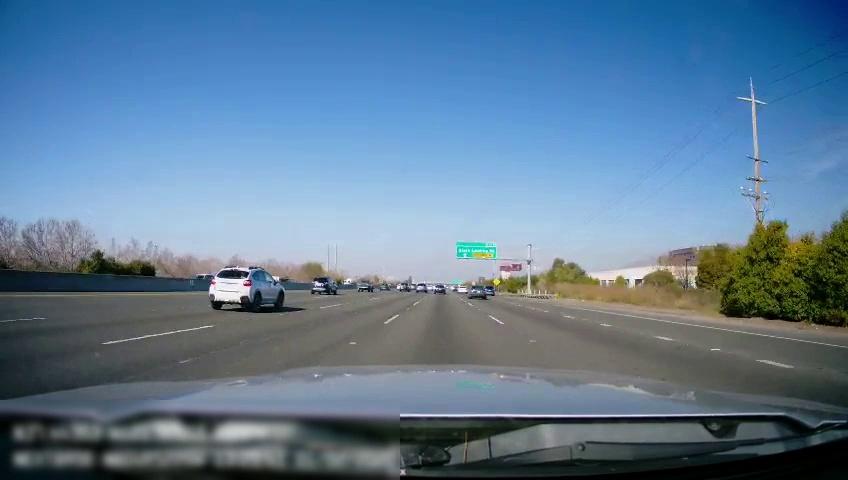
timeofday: Day
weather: Sunny
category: Drivable Space
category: Vehicles | SUV
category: Vehicles | Truck
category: Vehicles | Car
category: Vehicles | Car
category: Vehicles | Car
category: Vehicles | Car
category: Vehicles | SUV
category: Vehicles | Car
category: Vehicles | SUV
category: Vehicles | Truck
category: Vehicles | SUV
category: Vehicles | SUV
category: Lanes | Current Lane
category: Lanes | Current Lane
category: Lanes | Alternate Lane
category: Lanes | Alternate Lane
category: Lanes | Alternate Lane
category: Lanes | Alternate Lane
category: Lanes | Alternate Lane
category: Traffic | Signs